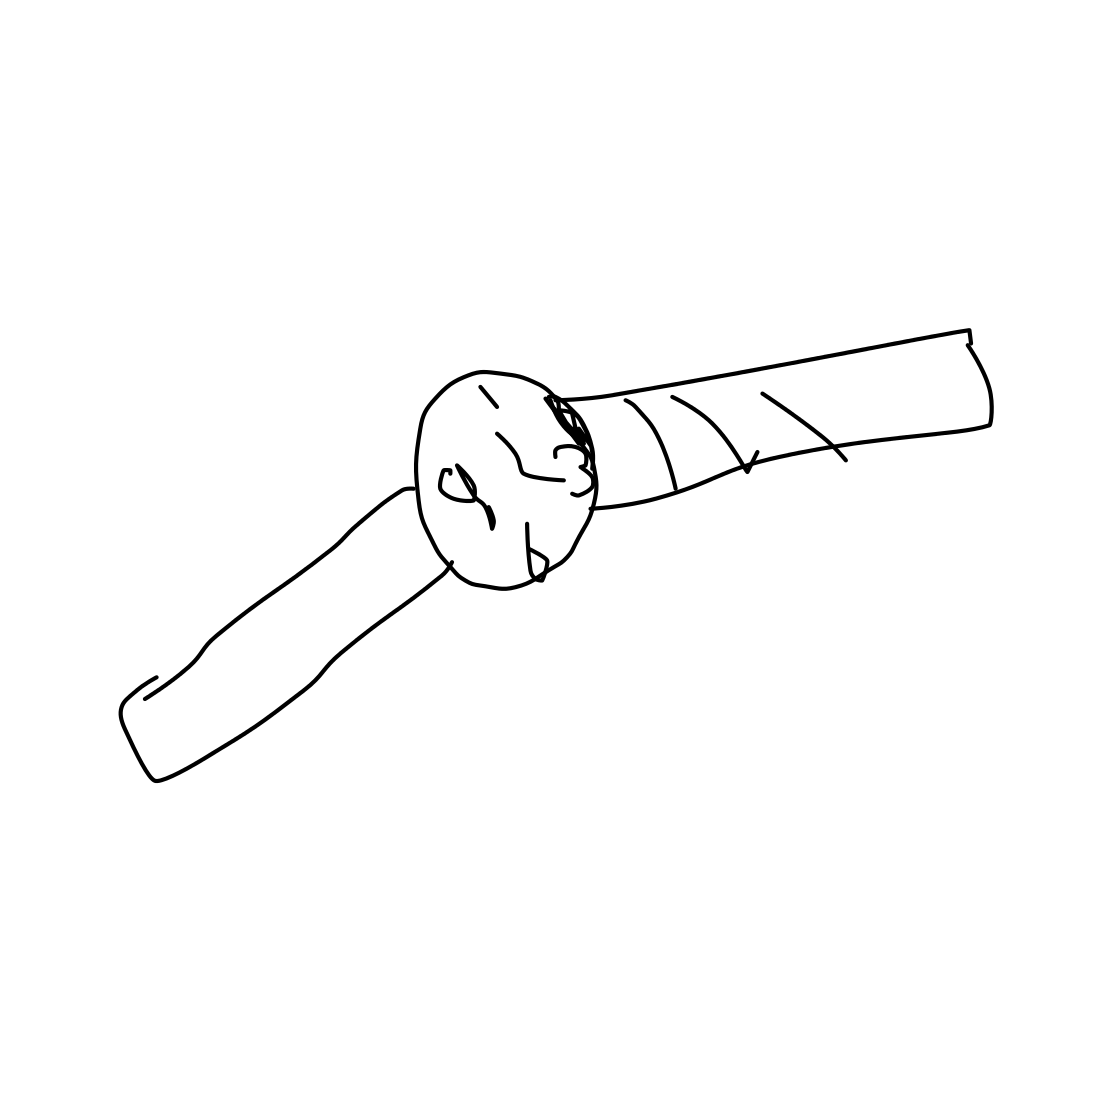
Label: wrist-watch